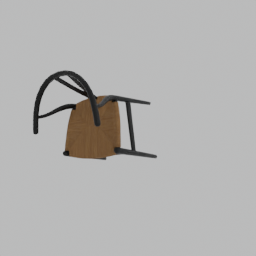
Label: furniture